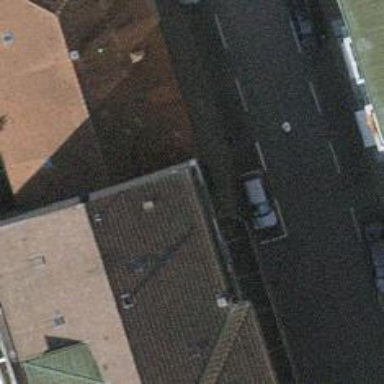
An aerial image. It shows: Shop that sells cars.